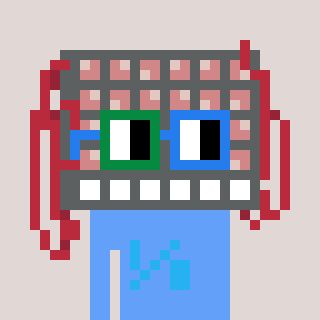
a pixel art character with square green and blue glasses, a turing-shaped head and a blue-colored body on a warm background